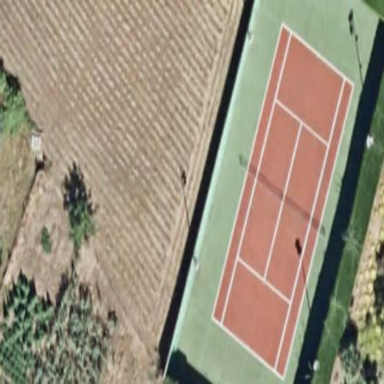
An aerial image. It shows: Tennis court on the leisure land pitch.